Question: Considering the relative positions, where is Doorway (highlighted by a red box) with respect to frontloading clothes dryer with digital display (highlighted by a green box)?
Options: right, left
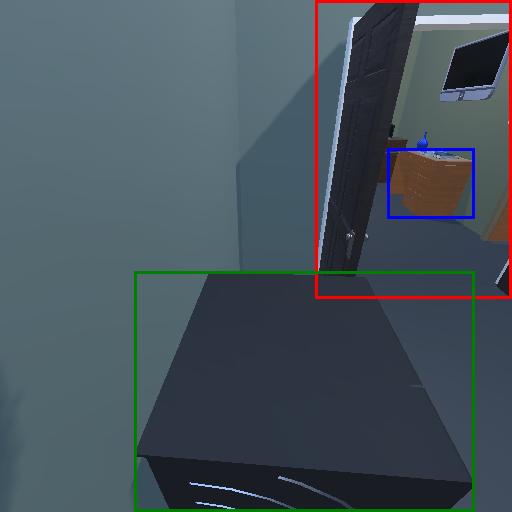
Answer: right